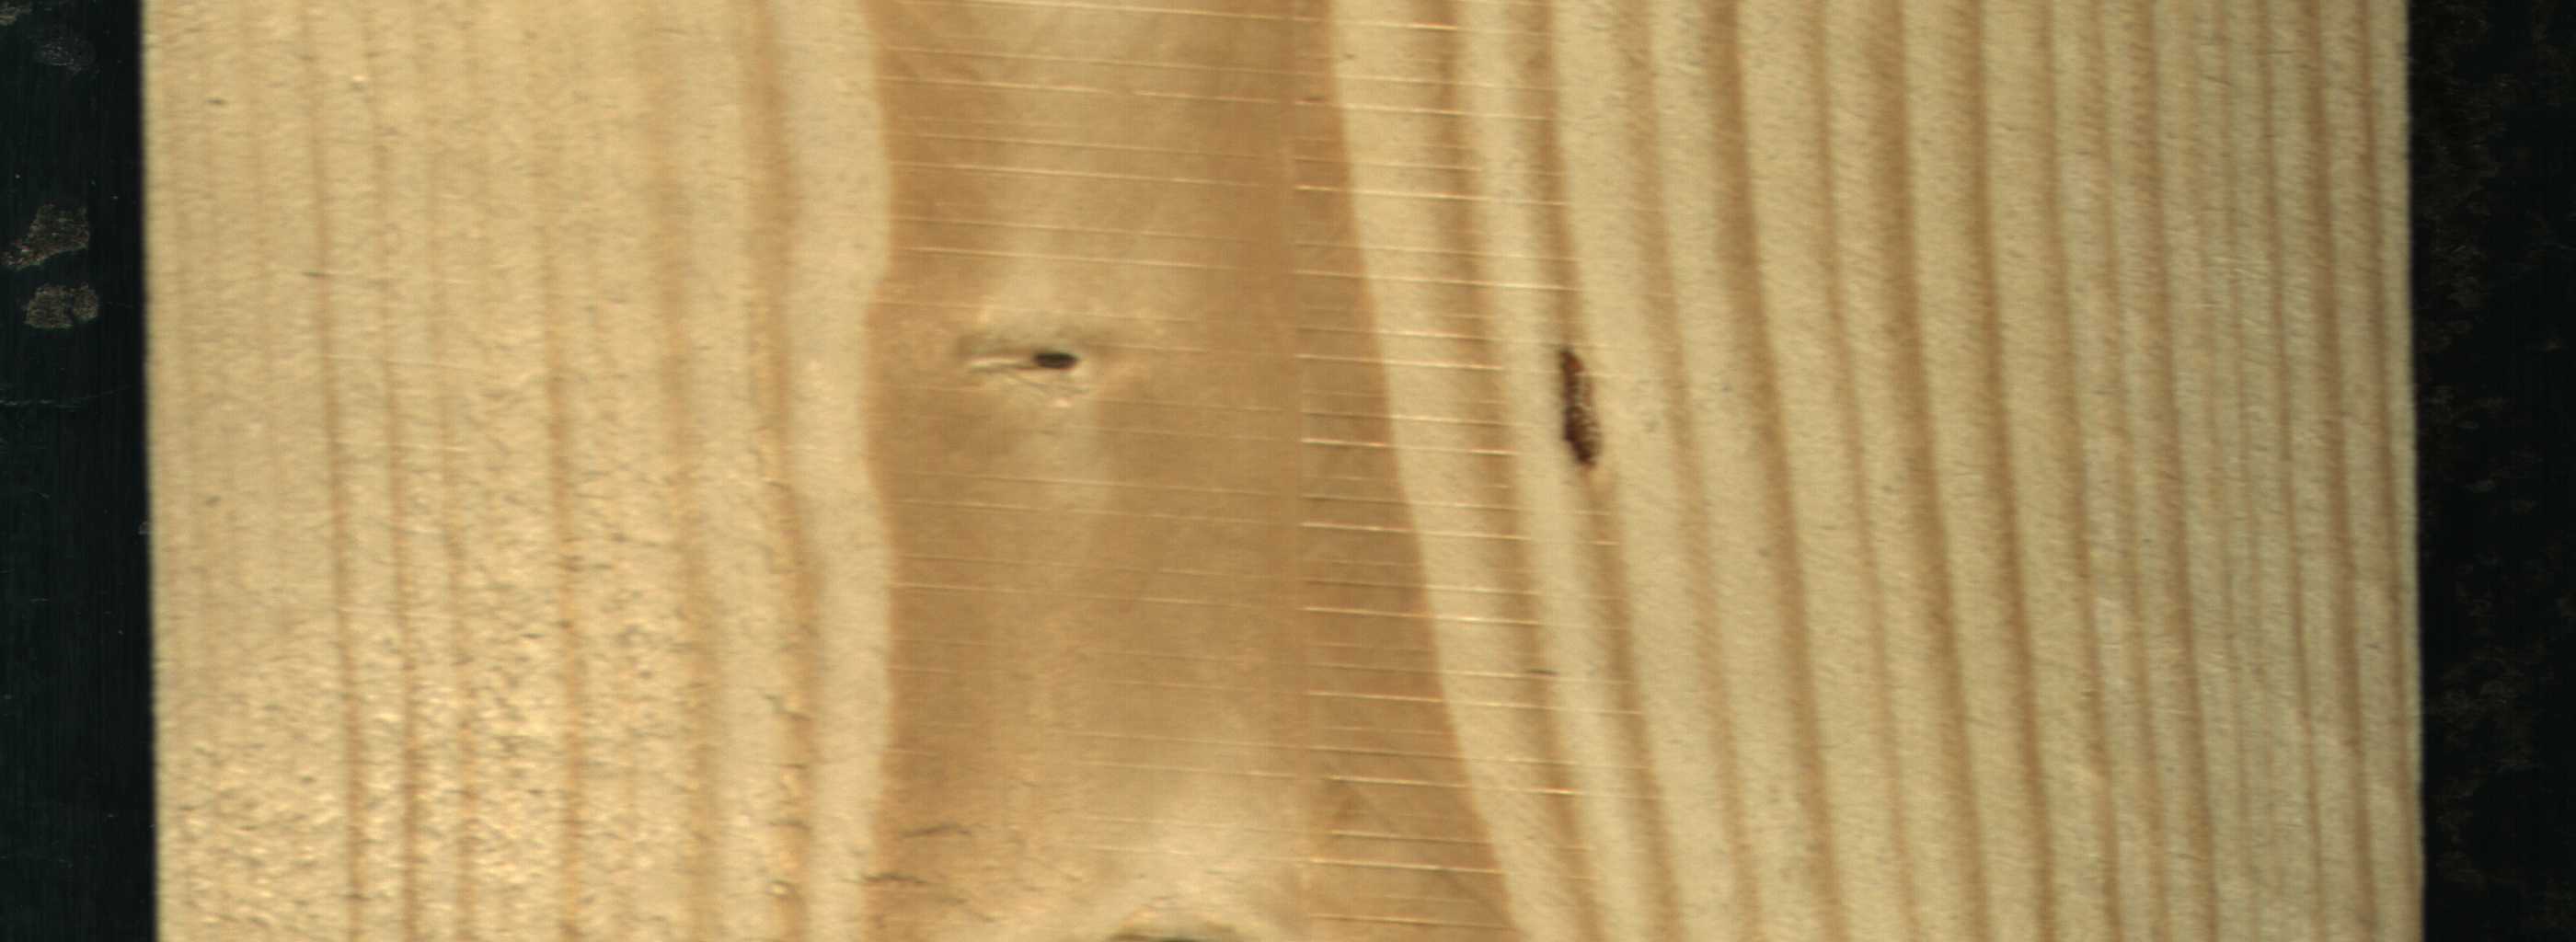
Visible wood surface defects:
resin
Dead_Knot